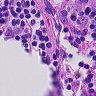
Metastatic tissue present: no